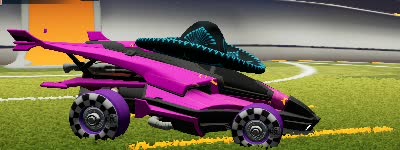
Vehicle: aftershock